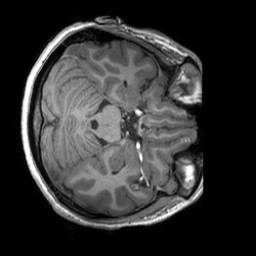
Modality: T1w
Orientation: axial
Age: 26
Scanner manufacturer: siemens
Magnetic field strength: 3 T
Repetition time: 1.9 s
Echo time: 0.00252 s